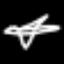
Label: airplane